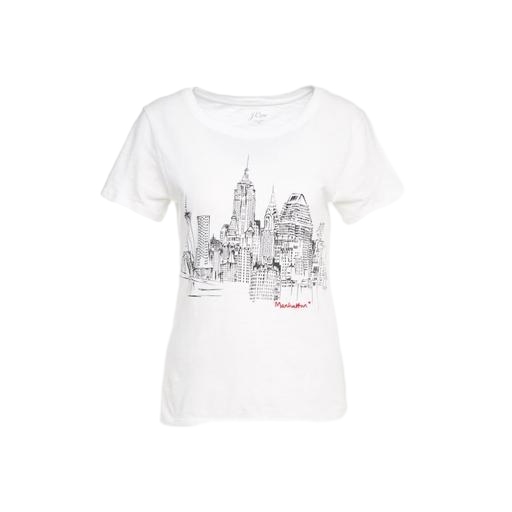
white new york city graphic top, new york graphic tee, ny t shirt, white background